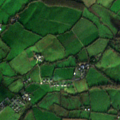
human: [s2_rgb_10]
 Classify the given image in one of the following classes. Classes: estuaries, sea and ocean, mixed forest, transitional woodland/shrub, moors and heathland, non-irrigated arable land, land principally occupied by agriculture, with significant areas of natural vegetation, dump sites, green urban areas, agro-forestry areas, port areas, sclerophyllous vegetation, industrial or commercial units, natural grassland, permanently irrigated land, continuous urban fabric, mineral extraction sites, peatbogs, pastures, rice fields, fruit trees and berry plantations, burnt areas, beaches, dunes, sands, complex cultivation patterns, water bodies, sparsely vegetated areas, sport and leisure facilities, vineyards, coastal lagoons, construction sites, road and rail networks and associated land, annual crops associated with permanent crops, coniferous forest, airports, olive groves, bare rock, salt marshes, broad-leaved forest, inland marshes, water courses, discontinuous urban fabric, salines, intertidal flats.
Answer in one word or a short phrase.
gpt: discontinuous urban fabric, pastures, inland marshes